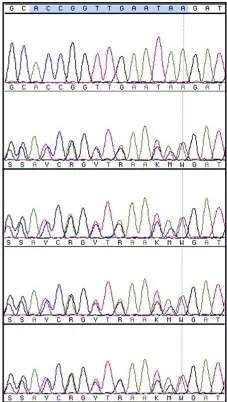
Unique CARD11 mutation in a four-generation family. (C) Schematic diagram showing the nucleotide and corresponding amino acid changes comprising the H234LDelta235-8 CARD11 variant found in patients vs. Healthy control.
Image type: electrography (ekg)